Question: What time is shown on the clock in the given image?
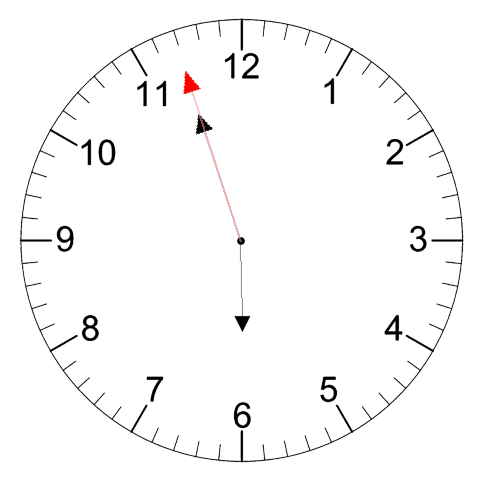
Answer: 05:56:57